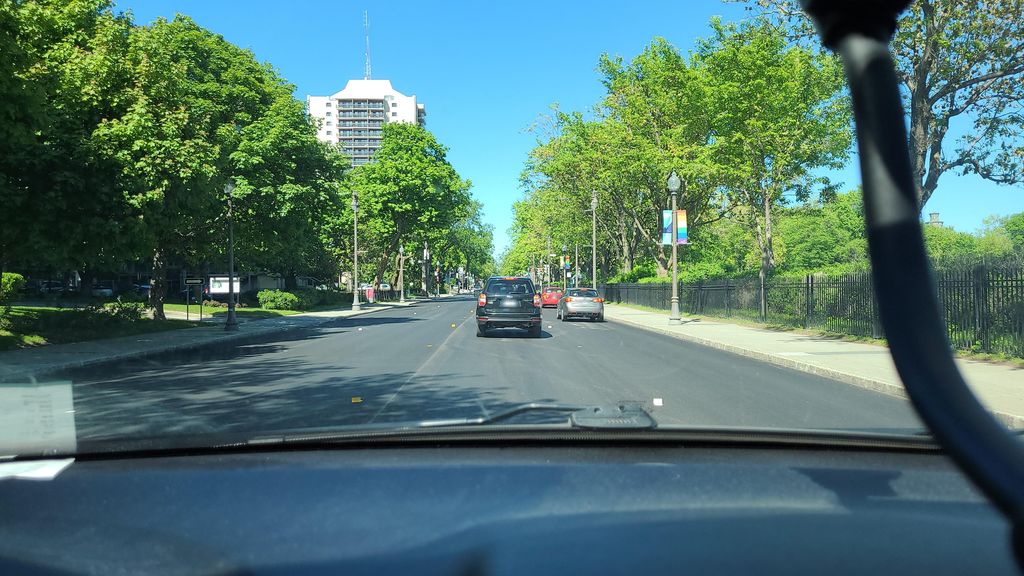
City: quebec_city